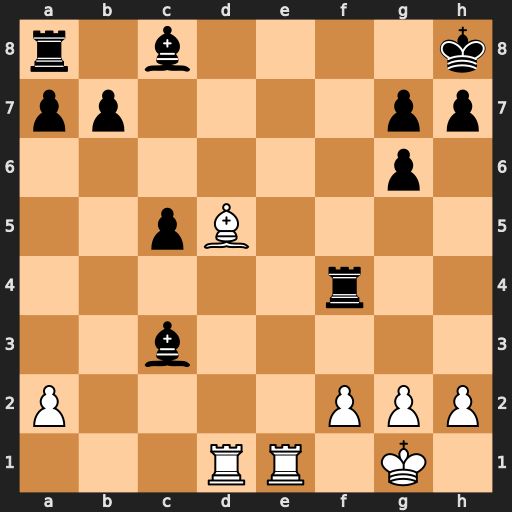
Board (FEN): r1b4k/pp4pp/6p1/2pB4/5r2/2b5/P4PPP/3RR1K1
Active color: w
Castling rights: -
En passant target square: -
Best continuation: Re8+ Rf8 Rxf8#